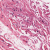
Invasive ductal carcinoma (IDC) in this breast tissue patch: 0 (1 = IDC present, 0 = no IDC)